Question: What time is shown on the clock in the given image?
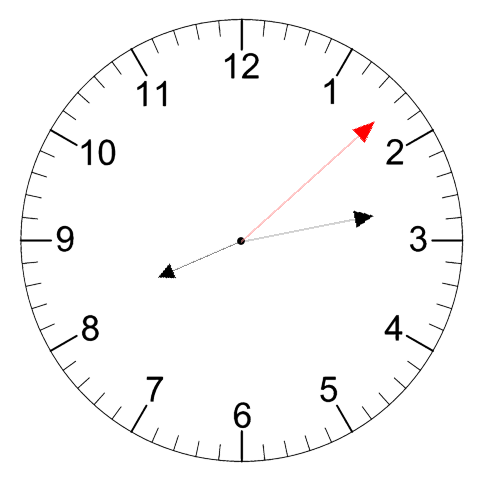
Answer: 08:13:08